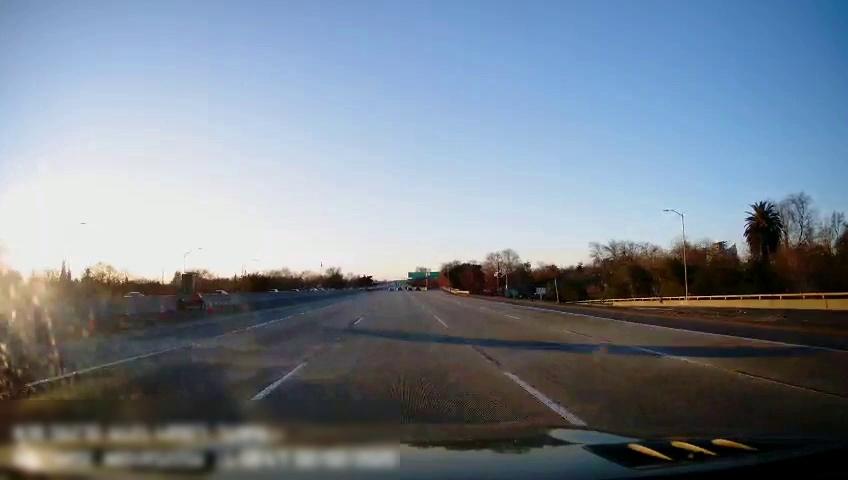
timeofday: Day
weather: Sunny
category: Drivable Space
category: Vehicles | Car
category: Lanes | Current Lane
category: Lanes | Current Lane
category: Lanes | Alternate Lane
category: Lanes | Alternate Lane
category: Traffic | Signs
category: Traffic | Signs